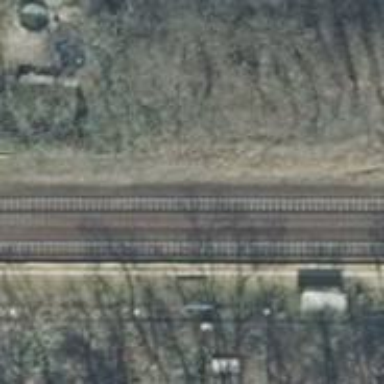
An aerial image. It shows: Public transport stop position along the railway.